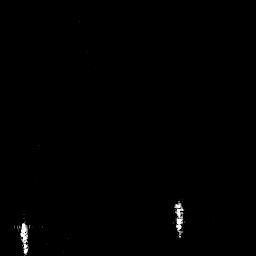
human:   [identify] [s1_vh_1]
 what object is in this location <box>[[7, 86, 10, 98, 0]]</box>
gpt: <ref>1 small ship at the bottom left</ref>